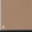
Piece: xx